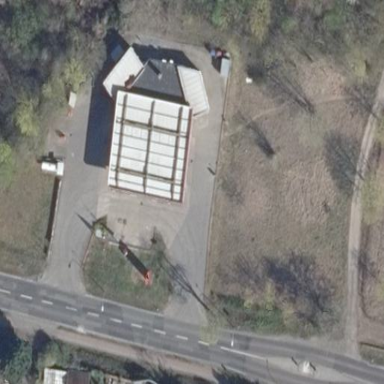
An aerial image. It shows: Kiosk selling fuel.